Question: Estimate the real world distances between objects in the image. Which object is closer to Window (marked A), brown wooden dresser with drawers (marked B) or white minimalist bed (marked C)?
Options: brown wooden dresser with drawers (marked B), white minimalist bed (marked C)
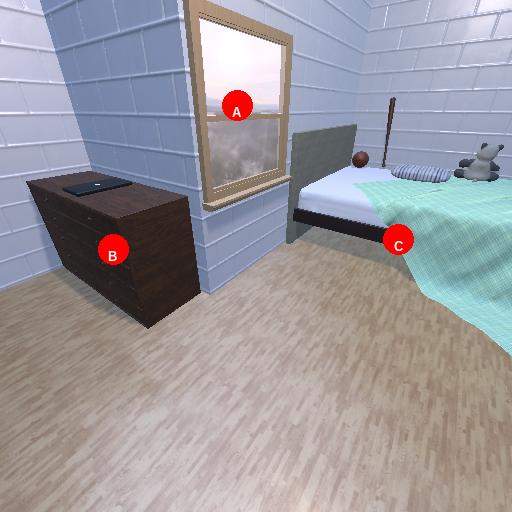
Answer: brown wooden dresser with drawers (marked B)